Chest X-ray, AP view. Patient: 68 years old, sex M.
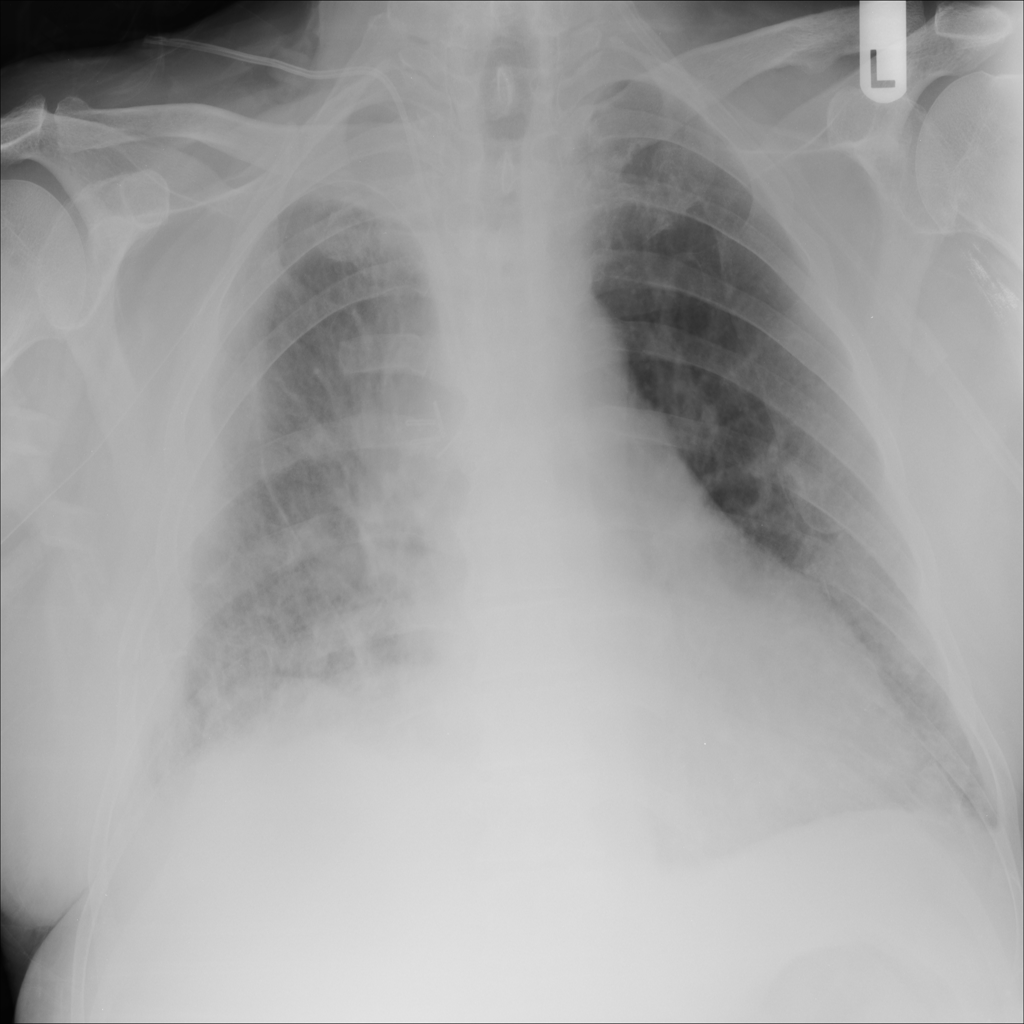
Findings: Consolidation, Pleural_Thickening